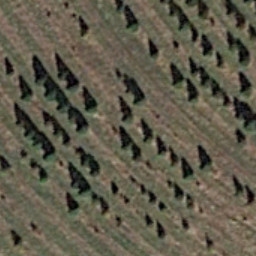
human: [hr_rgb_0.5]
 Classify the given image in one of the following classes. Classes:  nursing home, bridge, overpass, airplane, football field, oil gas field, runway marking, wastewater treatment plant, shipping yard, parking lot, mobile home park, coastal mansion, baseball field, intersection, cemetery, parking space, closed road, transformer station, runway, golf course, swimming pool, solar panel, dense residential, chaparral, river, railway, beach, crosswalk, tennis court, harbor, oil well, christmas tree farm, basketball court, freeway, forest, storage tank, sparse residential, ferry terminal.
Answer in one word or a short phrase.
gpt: christmas tree farm